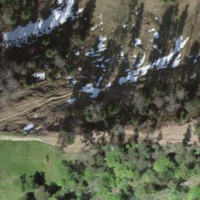
EUNIS habitat code: 44
Species observed at this site:
Miramella alpina
Omocestus viridulus
Pseudochorthippus parallelus
Chorthippus brunneus
Tettigonia cantans
Gomphocerippus rufus
Chorthippus biguttulus
Cephalanthera longifolia
Gymnadenia conopsea
Roeseliana roeselii